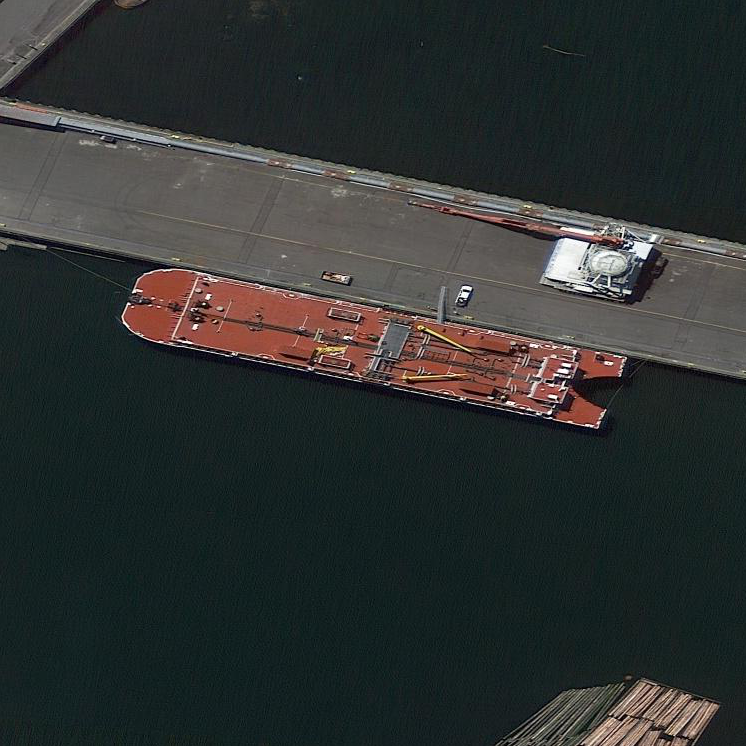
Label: Tank_ship